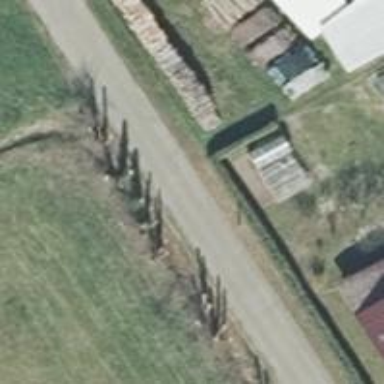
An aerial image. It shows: Power pole.